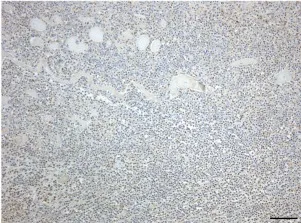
Immunohistochemistry for HSV1 (H), showing general negativity of inflammatory infiltration of the muscle layer, except for some rare positive cells (scale bar 120 microm).
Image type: pathology (immunostaining)